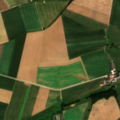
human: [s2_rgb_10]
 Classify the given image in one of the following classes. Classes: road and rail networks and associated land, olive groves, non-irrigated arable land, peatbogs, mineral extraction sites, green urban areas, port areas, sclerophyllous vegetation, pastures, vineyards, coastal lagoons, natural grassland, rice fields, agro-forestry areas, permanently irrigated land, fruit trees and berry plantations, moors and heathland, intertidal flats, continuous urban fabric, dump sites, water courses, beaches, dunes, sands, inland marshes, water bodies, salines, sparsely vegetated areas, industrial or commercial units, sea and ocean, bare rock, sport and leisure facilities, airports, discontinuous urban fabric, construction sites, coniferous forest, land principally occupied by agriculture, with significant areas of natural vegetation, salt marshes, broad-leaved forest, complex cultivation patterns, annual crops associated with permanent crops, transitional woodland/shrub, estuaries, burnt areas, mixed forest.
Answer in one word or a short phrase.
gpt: non-irrigated arable land, pastures